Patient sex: M
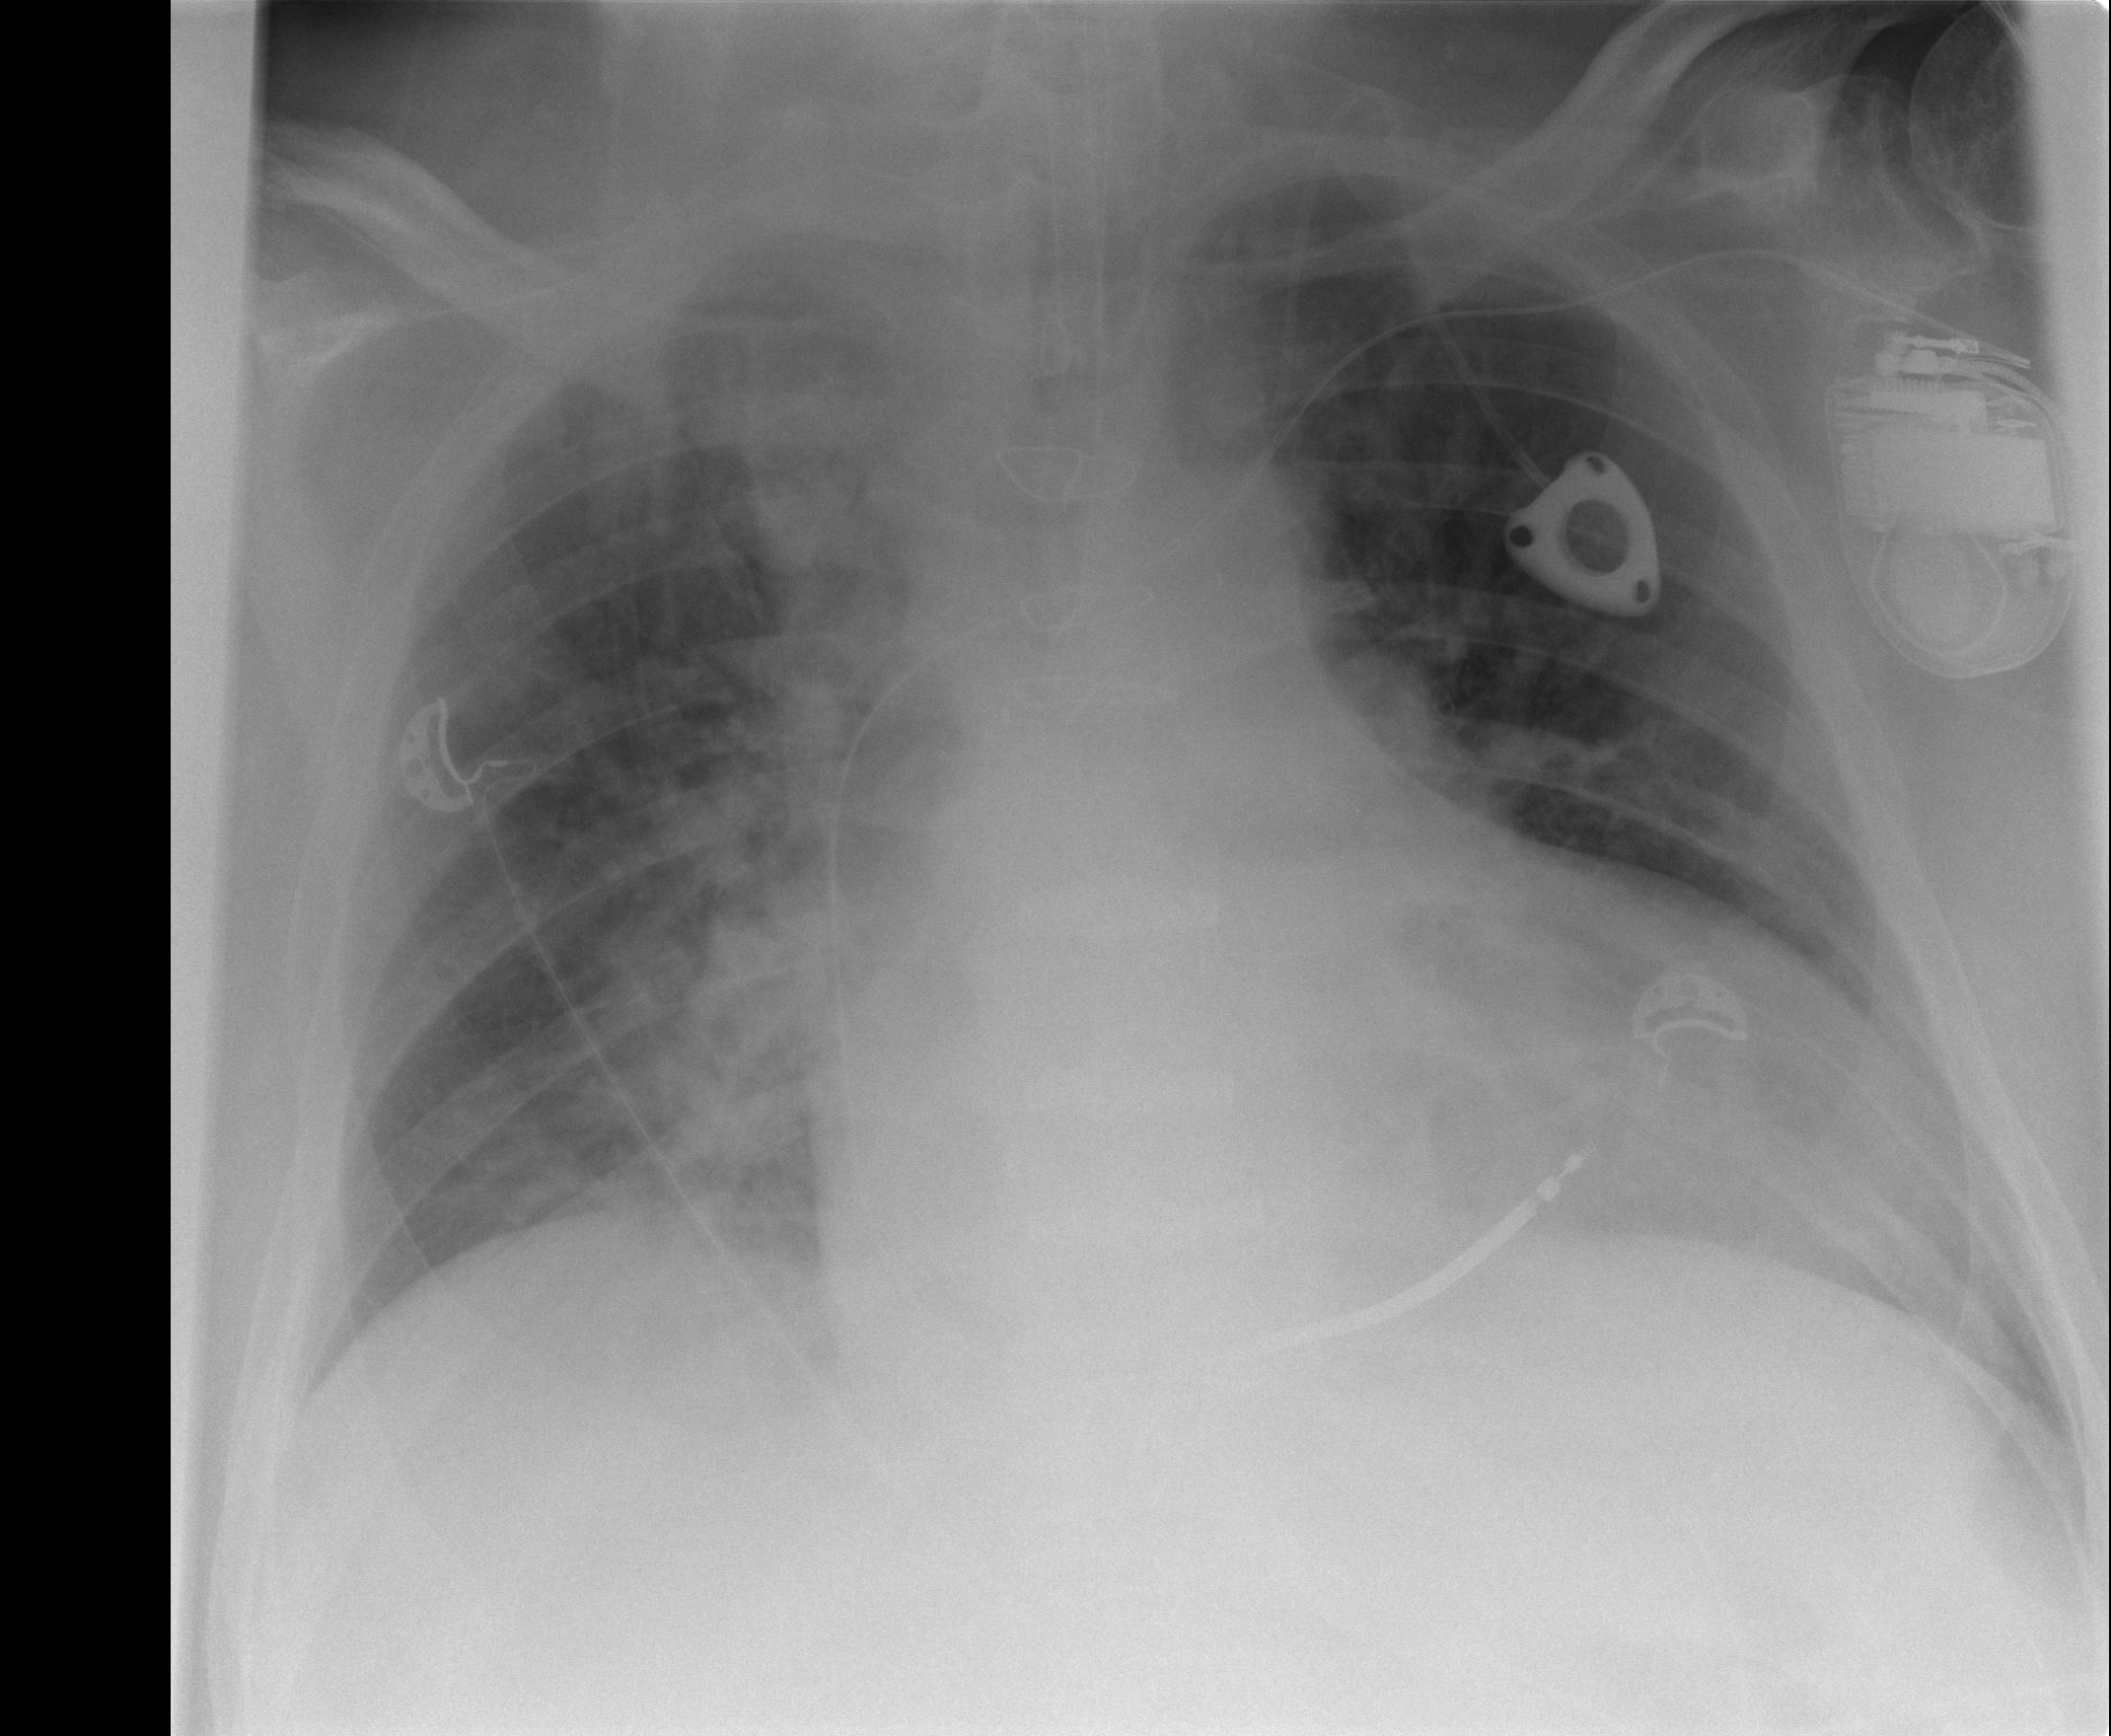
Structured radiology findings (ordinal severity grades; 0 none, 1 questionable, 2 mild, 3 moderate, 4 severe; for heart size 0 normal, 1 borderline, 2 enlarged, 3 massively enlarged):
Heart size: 3
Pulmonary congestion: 2
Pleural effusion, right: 0
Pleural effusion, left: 0
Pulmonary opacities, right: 2
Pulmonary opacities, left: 2
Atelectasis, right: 2
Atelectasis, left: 2